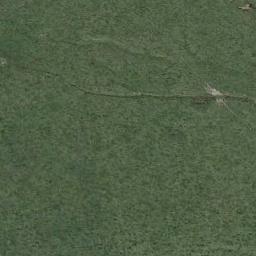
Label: meadow